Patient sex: M
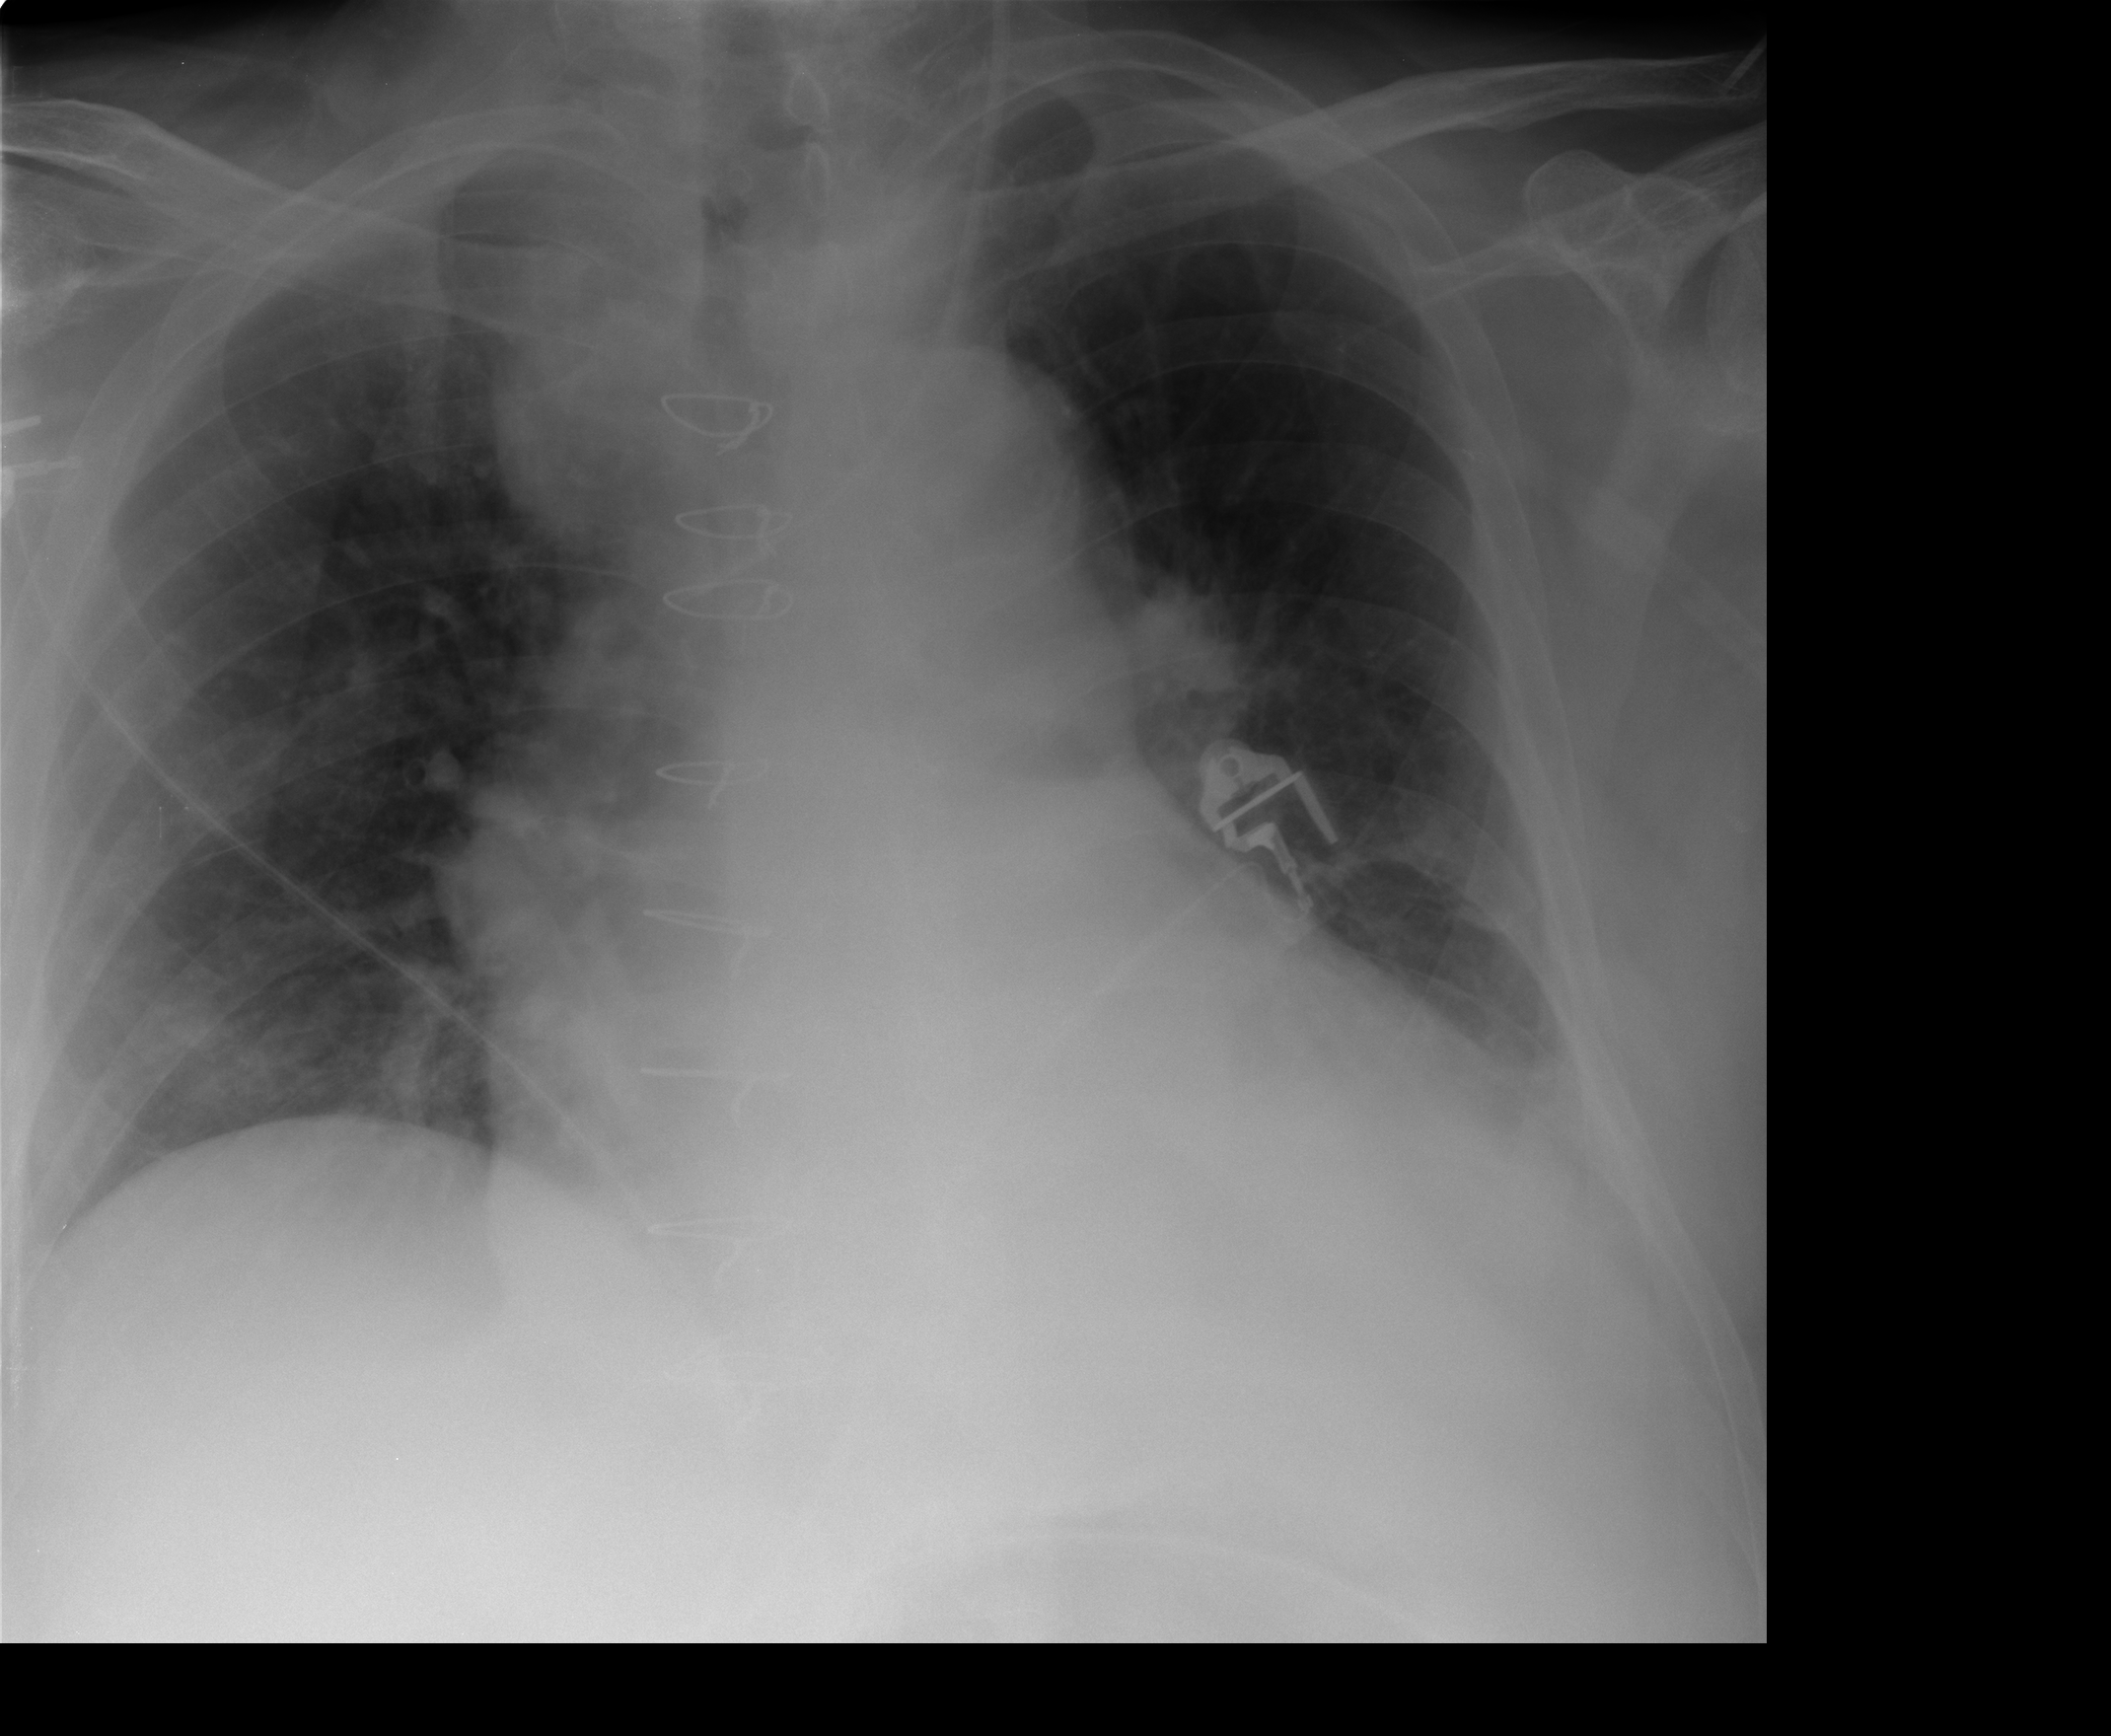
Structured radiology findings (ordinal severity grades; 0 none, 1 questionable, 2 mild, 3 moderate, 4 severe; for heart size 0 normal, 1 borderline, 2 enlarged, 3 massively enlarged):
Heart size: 2
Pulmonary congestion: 1
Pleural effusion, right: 1
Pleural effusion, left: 1
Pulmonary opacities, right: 1
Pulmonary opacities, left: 1
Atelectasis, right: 2
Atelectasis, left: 2